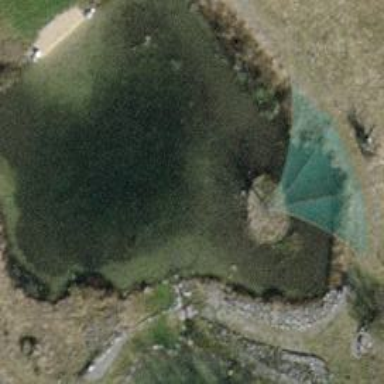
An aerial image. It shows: Pond surrounded by natural water.